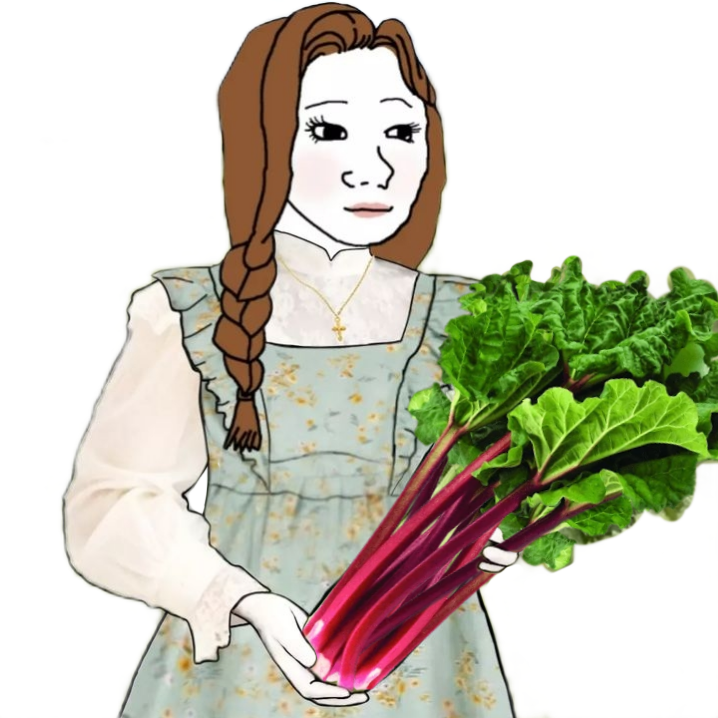
Label: 5_Trad_Wife